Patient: sex F, age 75
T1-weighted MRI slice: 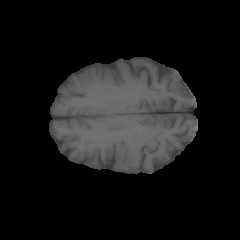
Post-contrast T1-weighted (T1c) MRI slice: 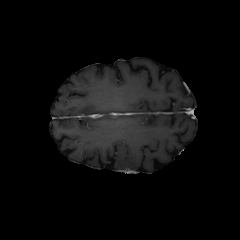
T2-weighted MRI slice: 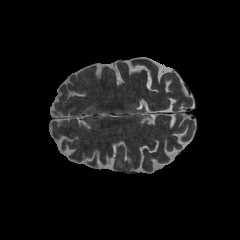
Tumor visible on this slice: yes
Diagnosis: Astrocytoma, IDH-wildtype
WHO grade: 3